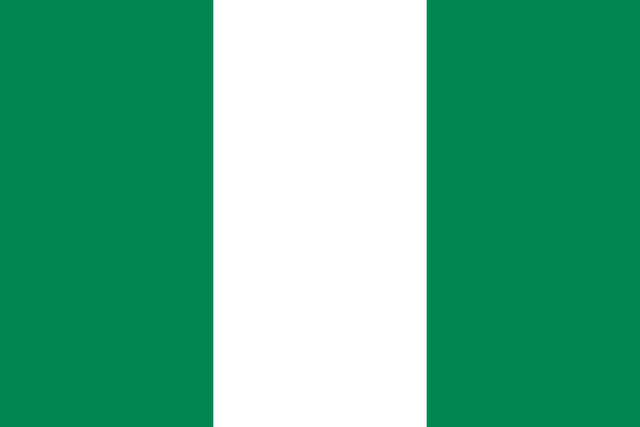
Country: Nigeria
Country code: ng